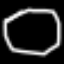
Label: octagon